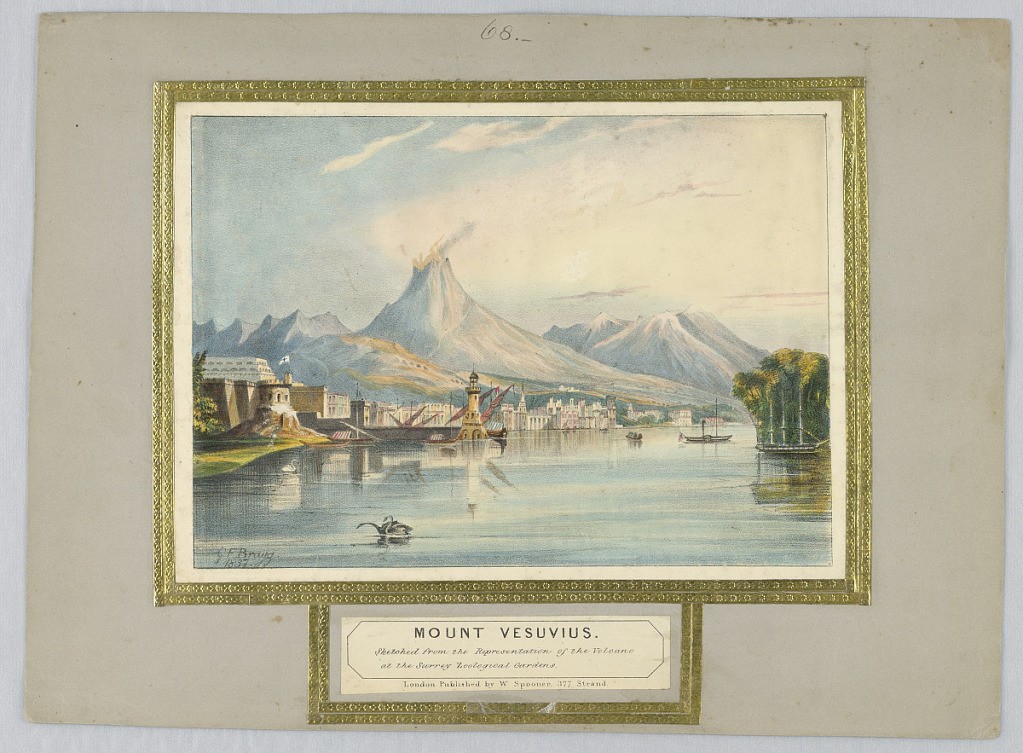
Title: Optical Toy: "Mount Vesuvius"
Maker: William Spooner, England, active 1830 – 1854
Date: ca. 1838
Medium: Lithograph, brush and watercolor on paper with embossed gold paper strips
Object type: Print
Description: View looking across the Bay of Naples, with Vesuvius in the distance. When held to the light Vesuvius is seen erupting at night. Below, title and: "Sketched from the Representation of the Volcano at the Surrey Zoological Gardens". Names of publisher and artist below.